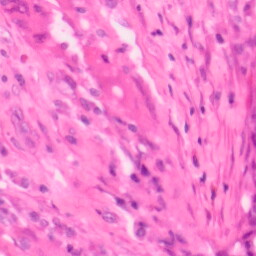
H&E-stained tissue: Colon